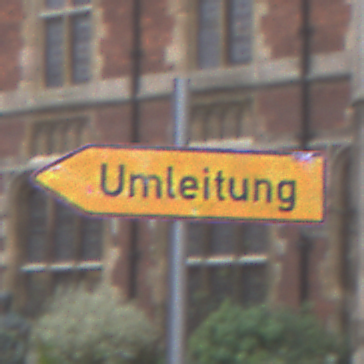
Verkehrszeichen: UmleitungswegweiserLinksweisend
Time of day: Midday
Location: Outdoor (Urban)
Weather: Overcast
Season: NotSpecified
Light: Natural